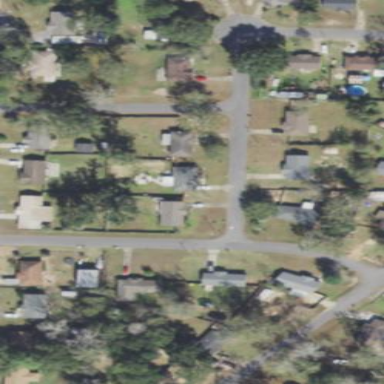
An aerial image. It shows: Residential area composed of single-family homes.